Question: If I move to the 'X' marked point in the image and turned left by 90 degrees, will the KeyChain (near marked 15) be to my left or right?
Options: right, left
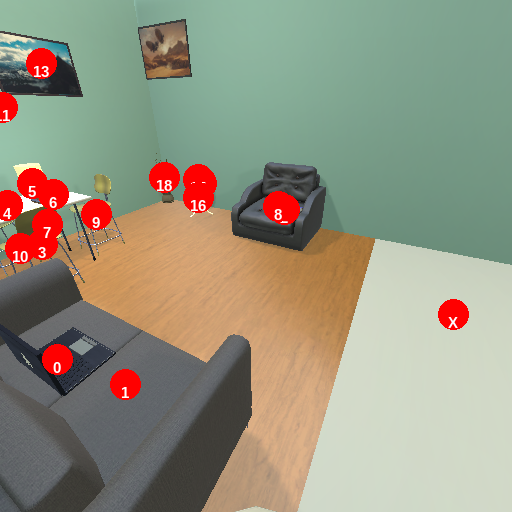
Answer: right